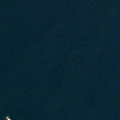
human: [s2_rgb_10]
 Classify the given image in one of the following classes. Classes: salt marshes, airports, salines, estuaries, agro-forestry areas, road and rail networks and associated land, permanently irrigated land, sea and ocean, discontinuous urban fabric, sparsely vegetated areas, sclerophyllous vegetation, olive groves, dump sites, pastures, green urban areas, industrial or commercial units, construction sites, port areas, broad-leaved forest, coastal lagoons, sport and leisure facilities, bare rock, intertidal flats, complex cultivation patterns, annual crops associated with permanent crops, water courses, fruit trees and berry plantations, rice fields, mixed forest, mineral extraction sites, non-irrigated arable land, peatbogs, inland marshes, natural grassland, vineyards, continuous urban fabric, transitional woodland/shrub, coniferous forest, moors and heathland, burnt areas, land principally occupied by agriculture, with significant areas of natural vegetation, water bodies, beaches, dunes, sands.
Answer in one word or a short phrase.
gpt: sea and ocean